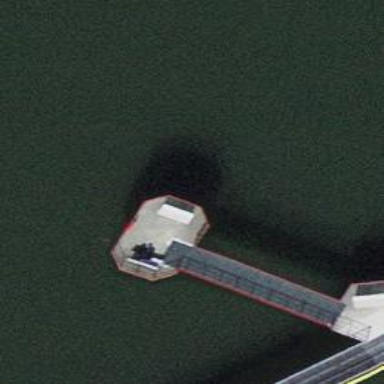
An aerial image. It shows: Footway bridge with metal surface.